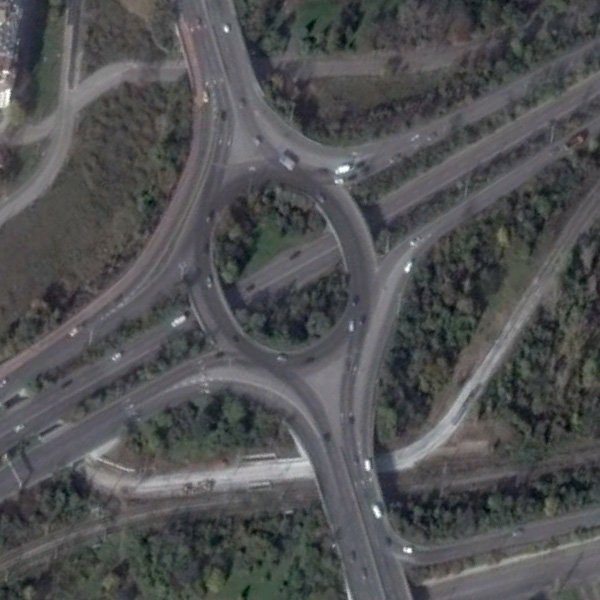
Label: Viaduct